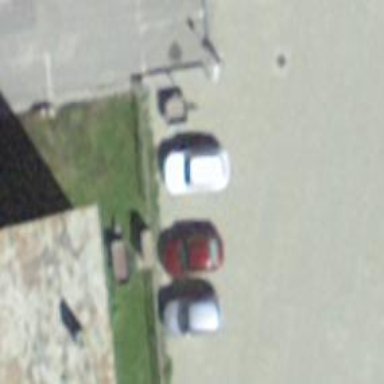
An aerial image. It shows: Charging station.